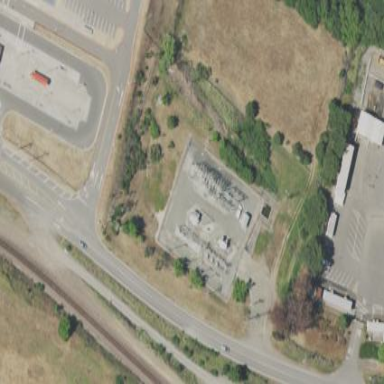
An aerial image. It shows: Distribution level power substation.